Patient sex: F
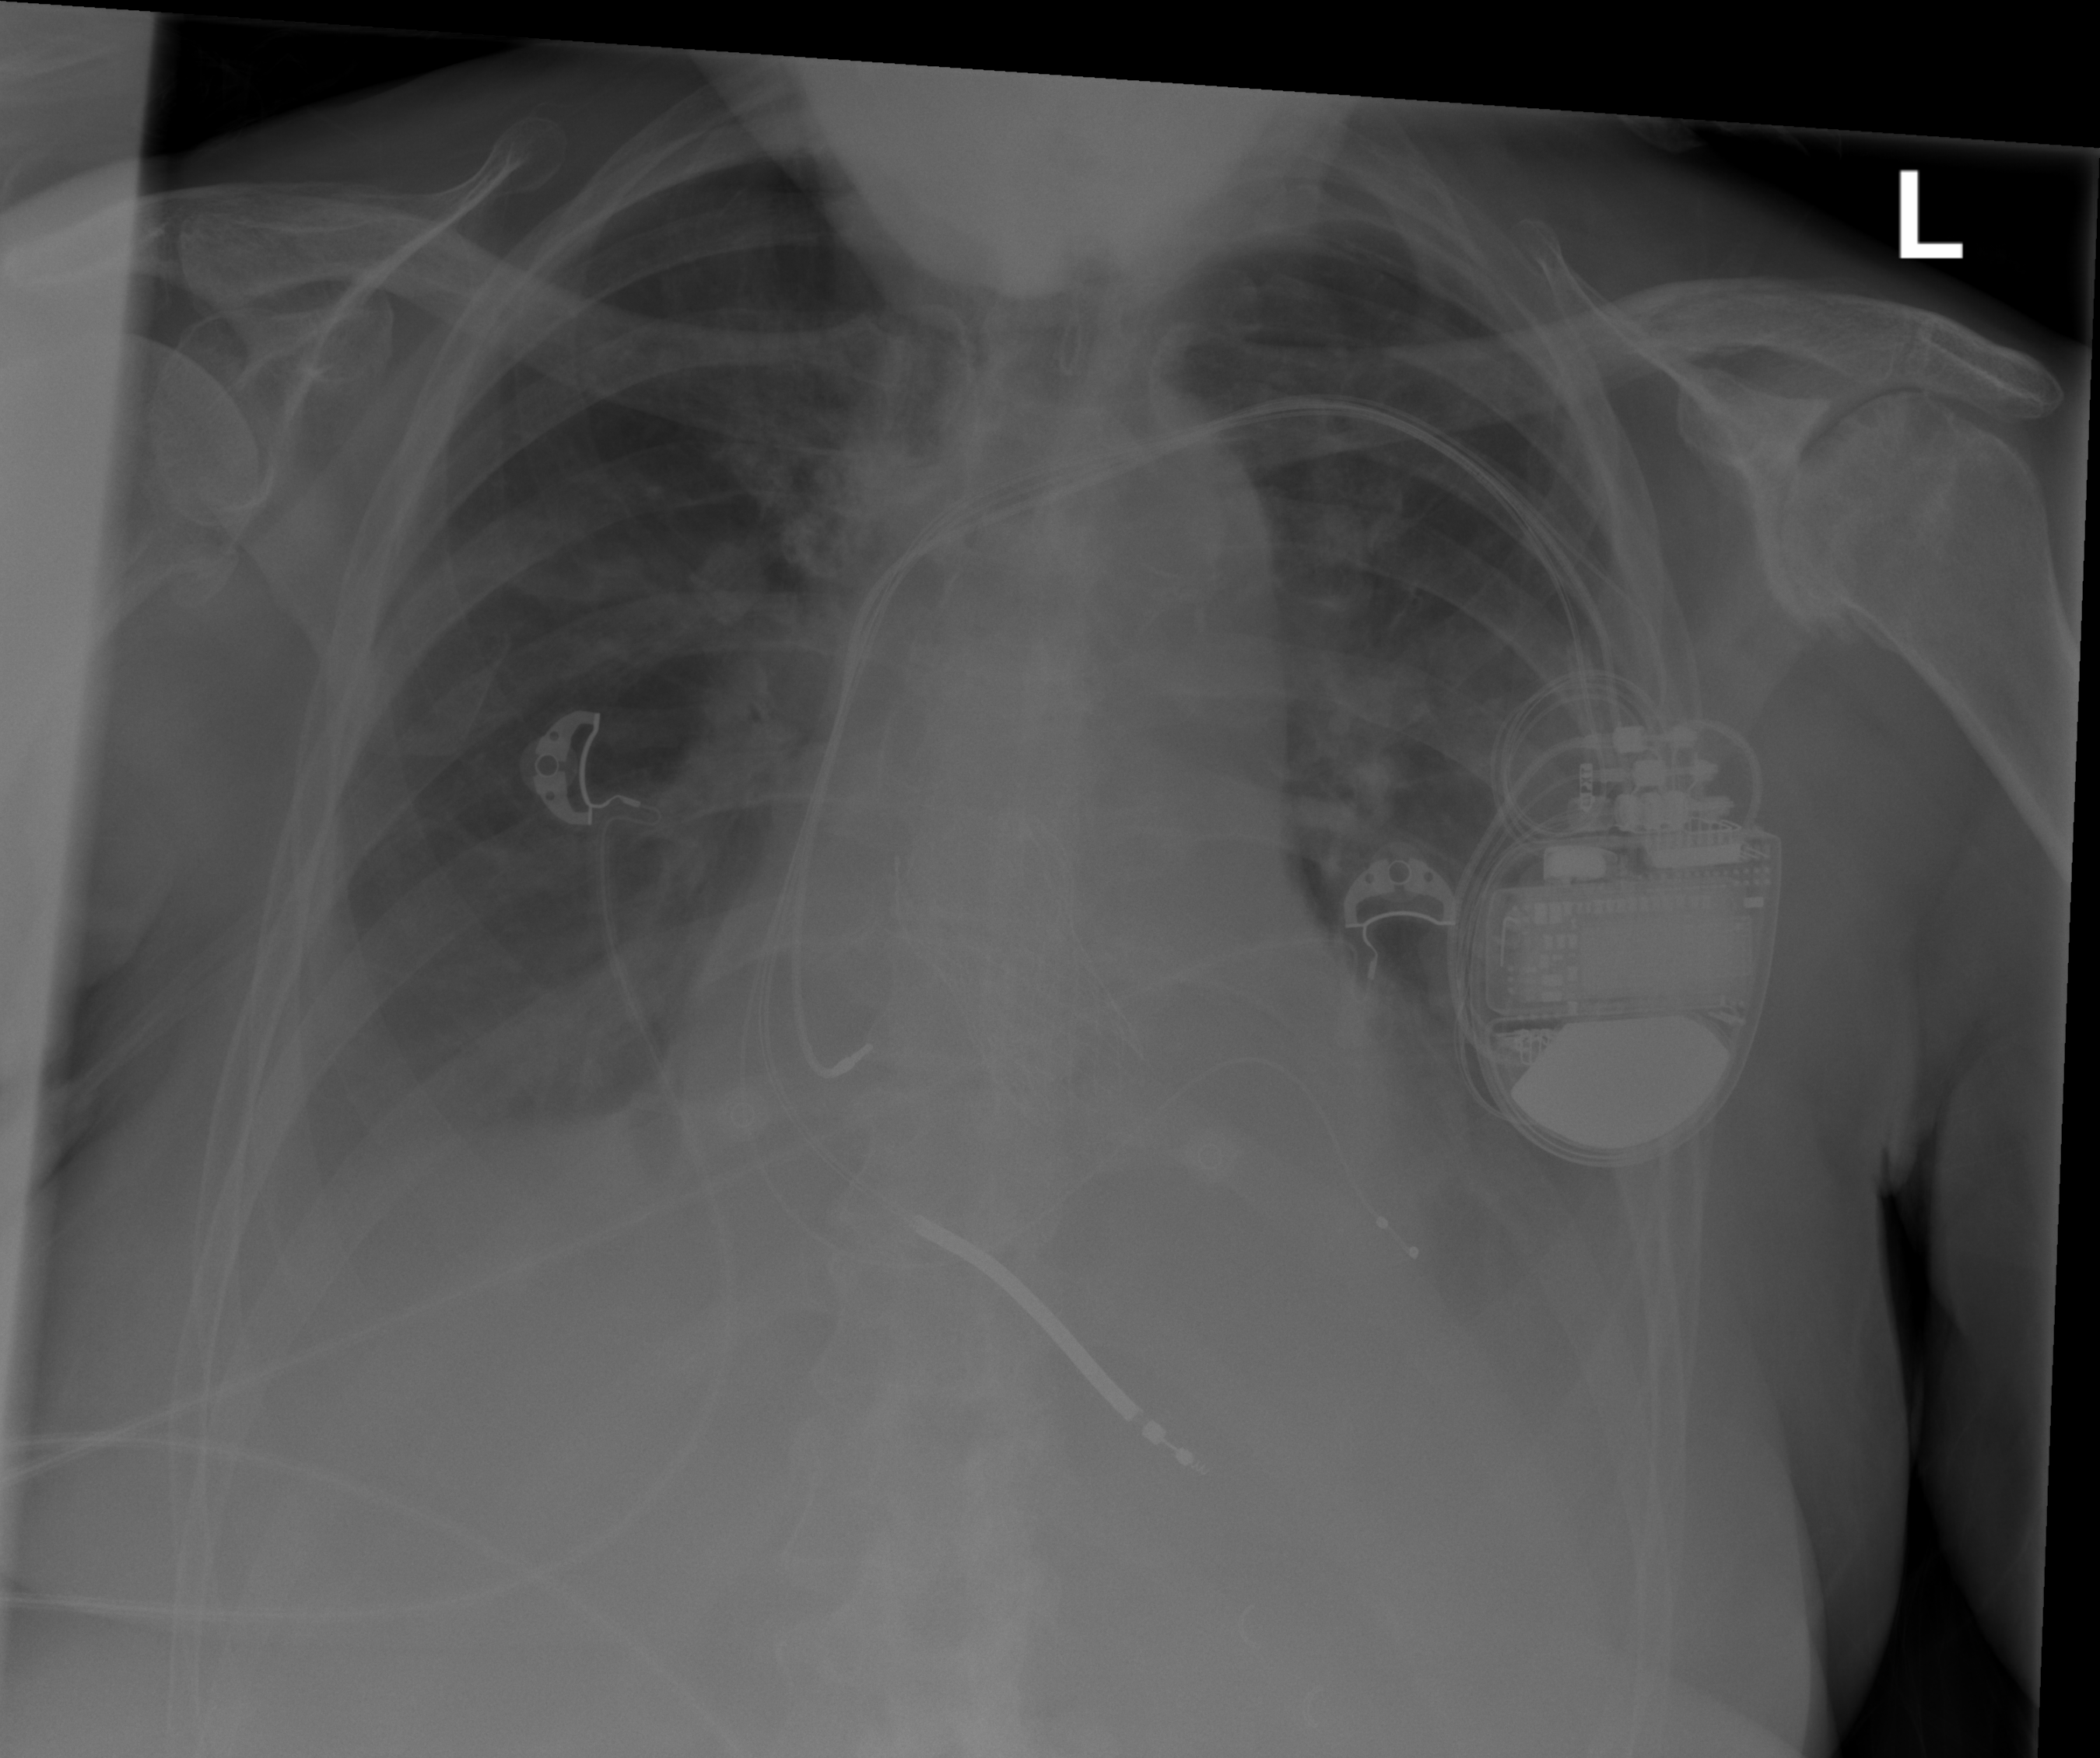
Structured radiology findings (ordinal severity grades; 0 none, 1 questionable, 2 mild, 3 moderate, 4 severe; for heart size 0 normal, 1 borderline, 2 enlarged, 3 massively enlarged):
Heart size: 1
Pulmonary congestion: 2
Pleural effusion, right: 2
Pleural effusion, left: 2
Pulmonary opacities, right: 2
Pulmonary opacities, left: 2
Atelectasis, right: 2
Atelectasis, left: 2